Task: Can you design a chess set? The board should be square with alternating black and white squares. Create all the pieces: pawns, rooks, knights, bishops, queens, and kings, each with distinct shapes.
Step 1975:
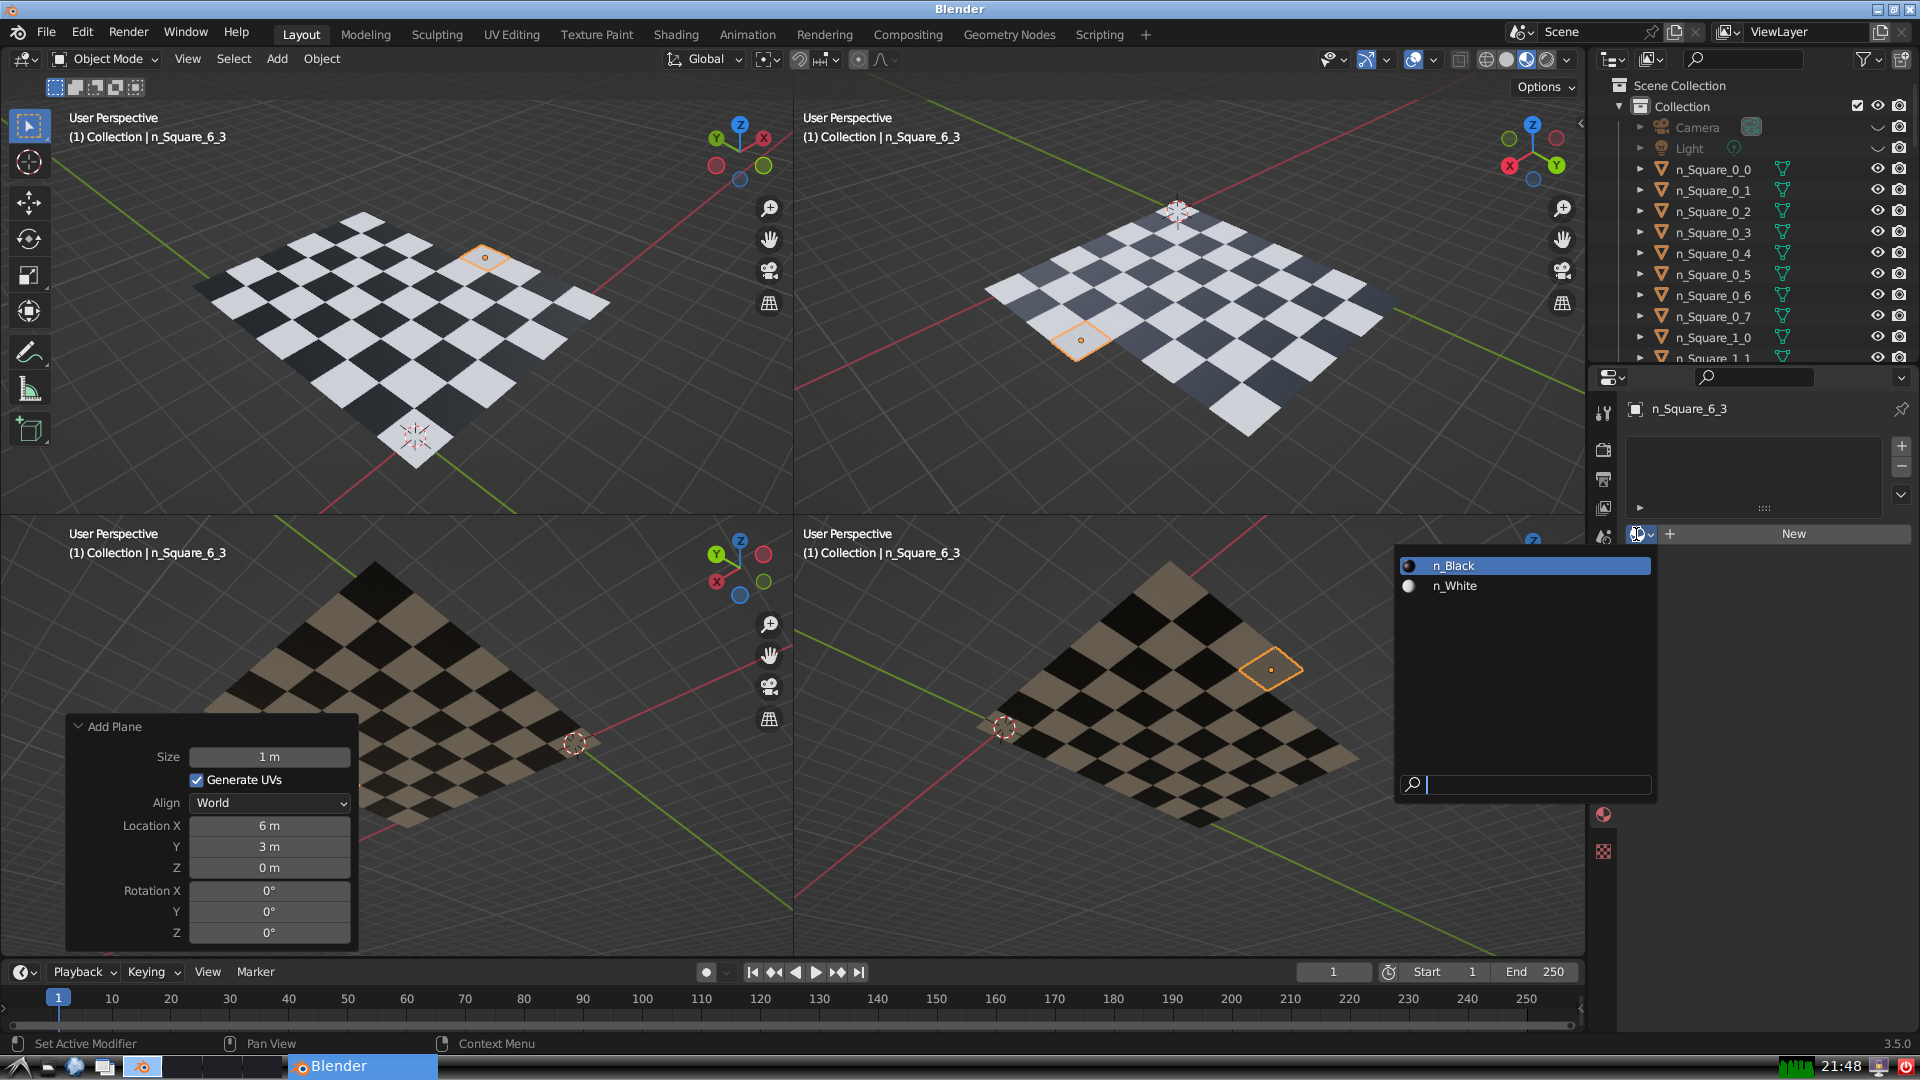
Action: input_text: n_Black